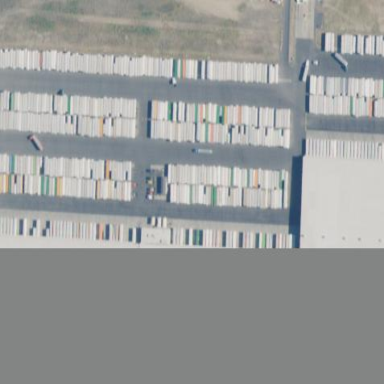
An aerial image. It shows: Trailer placed in storage area.